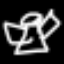
Label: angel